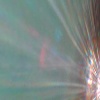
Label: sunburn